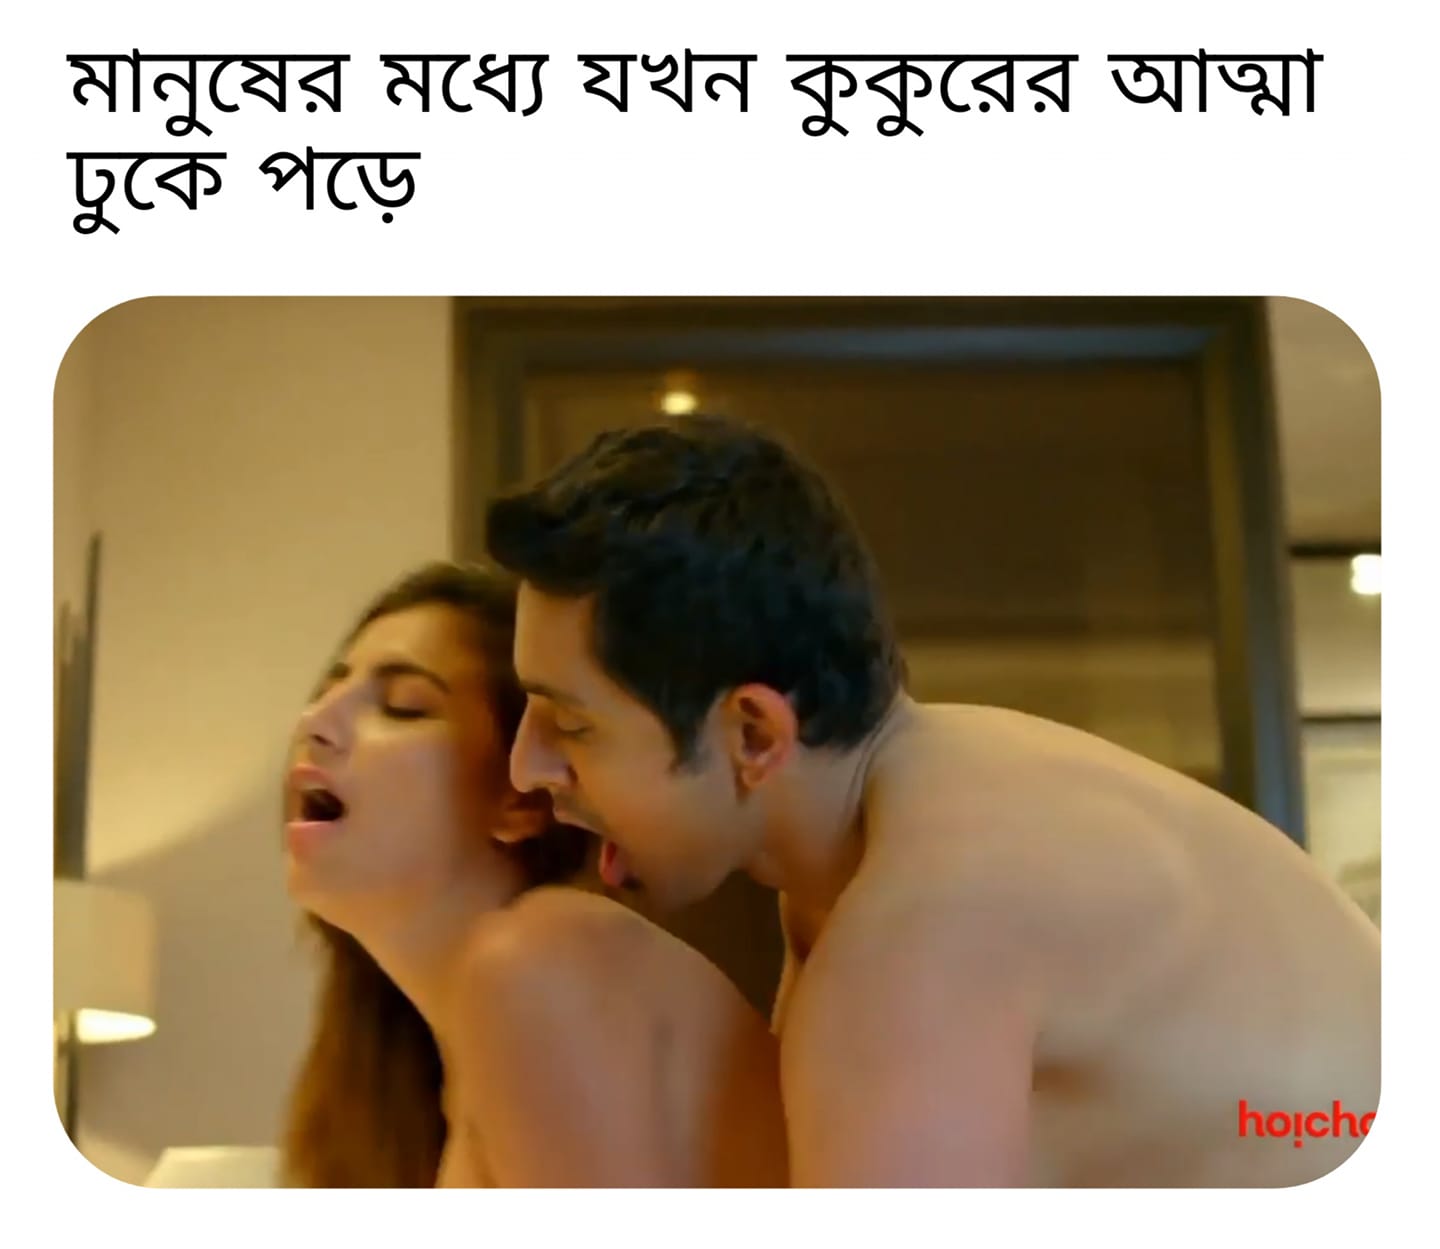
Caption: মানুষের মধ্যে যখন কুকুরের আত্মা ঢুকে পড়ে
Label: non-hate